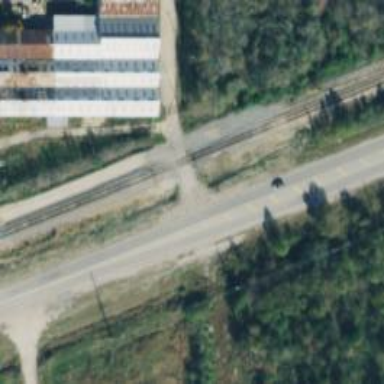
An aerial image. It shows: Road with stop sign.